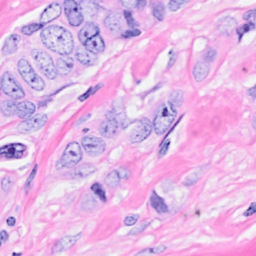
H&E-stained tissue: Breast